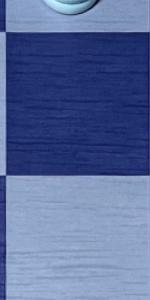
Label: Empty